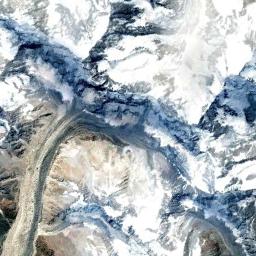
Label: snowberg